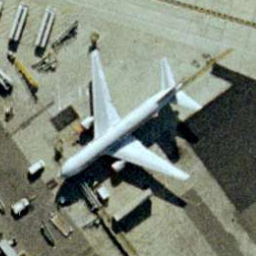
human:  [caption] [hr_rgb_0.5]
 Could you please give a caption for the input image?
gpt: An airplane is surrounded with some cars .

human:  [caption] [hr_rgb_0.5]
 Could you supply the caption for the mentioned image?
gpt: An airplane is surrounded with some cars in the airport .

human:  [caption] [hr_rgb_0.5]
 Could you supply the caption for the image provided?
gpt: There is an airplane in the airport .

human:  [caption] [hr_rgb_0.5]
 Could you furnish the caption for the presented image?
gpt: An airplane is stopped at the airport .

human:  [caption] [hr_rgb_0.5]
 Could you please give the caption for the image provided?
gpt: An airplane is surrounded with some cars in the airport .